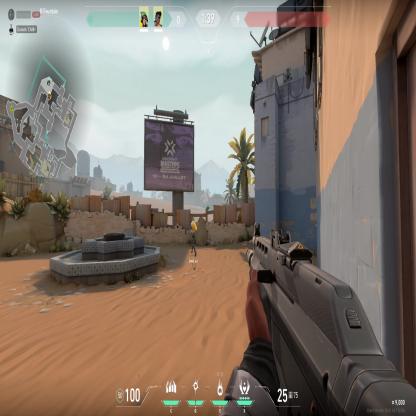
Label: teammate